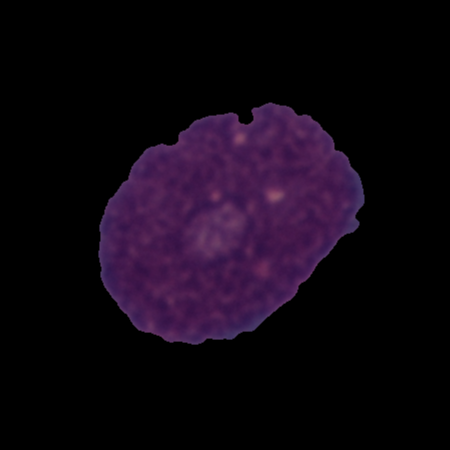
Label: cancer